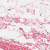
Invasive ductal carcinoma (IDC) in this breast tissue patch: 0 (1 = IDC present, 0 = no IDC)